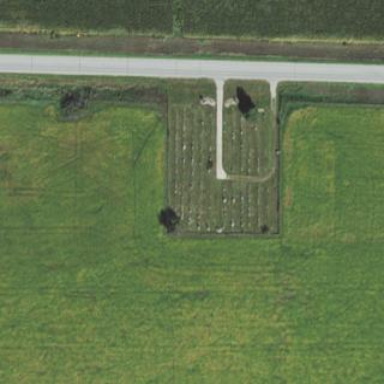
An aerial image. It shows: Cemetery.